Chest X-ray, AP view. Patient: 50 years old, sex F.
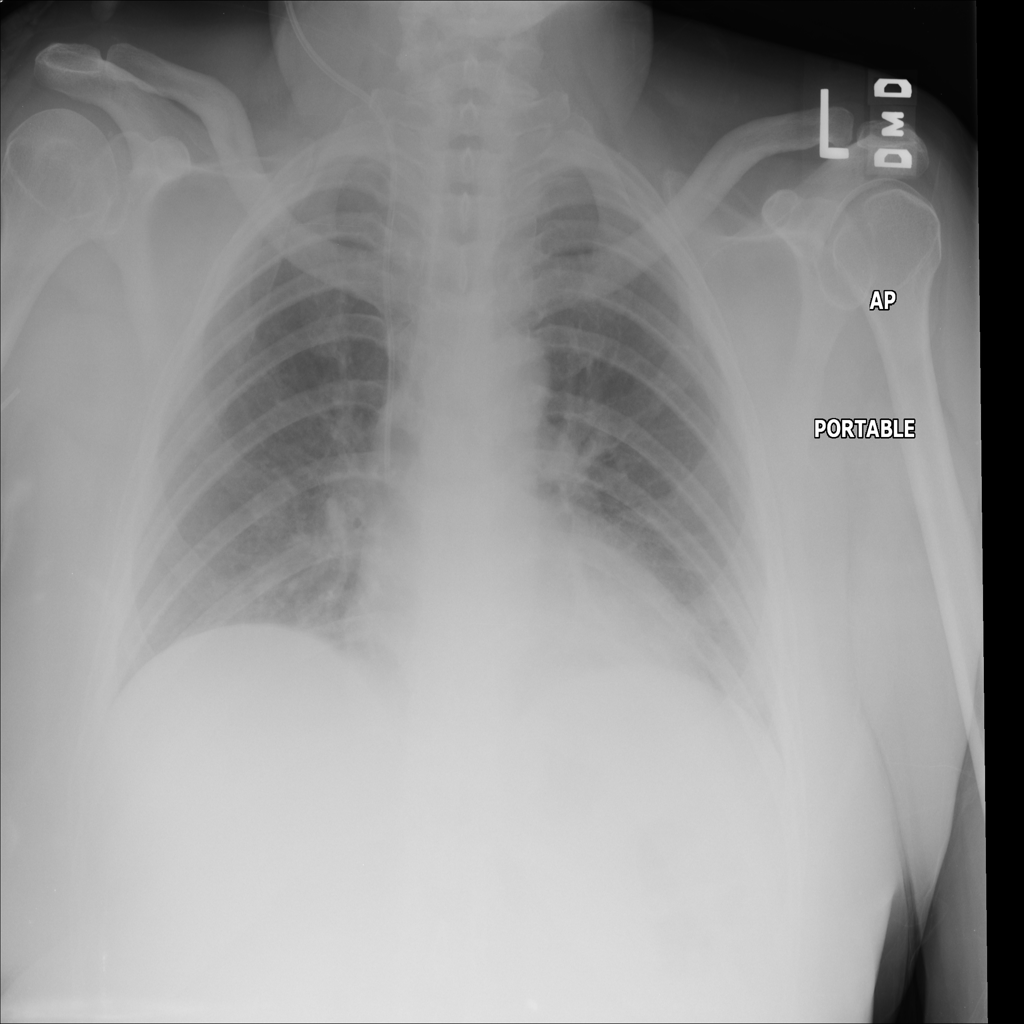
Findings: No Finding